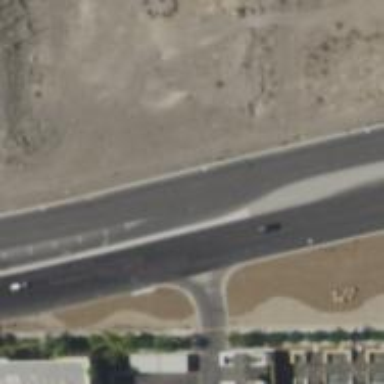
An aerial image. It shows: Secondary road with asphalt surface.